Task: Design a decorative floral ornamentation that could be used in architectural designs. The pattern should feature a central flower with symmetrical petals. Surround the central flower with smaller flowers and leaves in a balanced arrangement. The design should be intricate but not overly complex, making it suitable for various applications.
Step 1391:
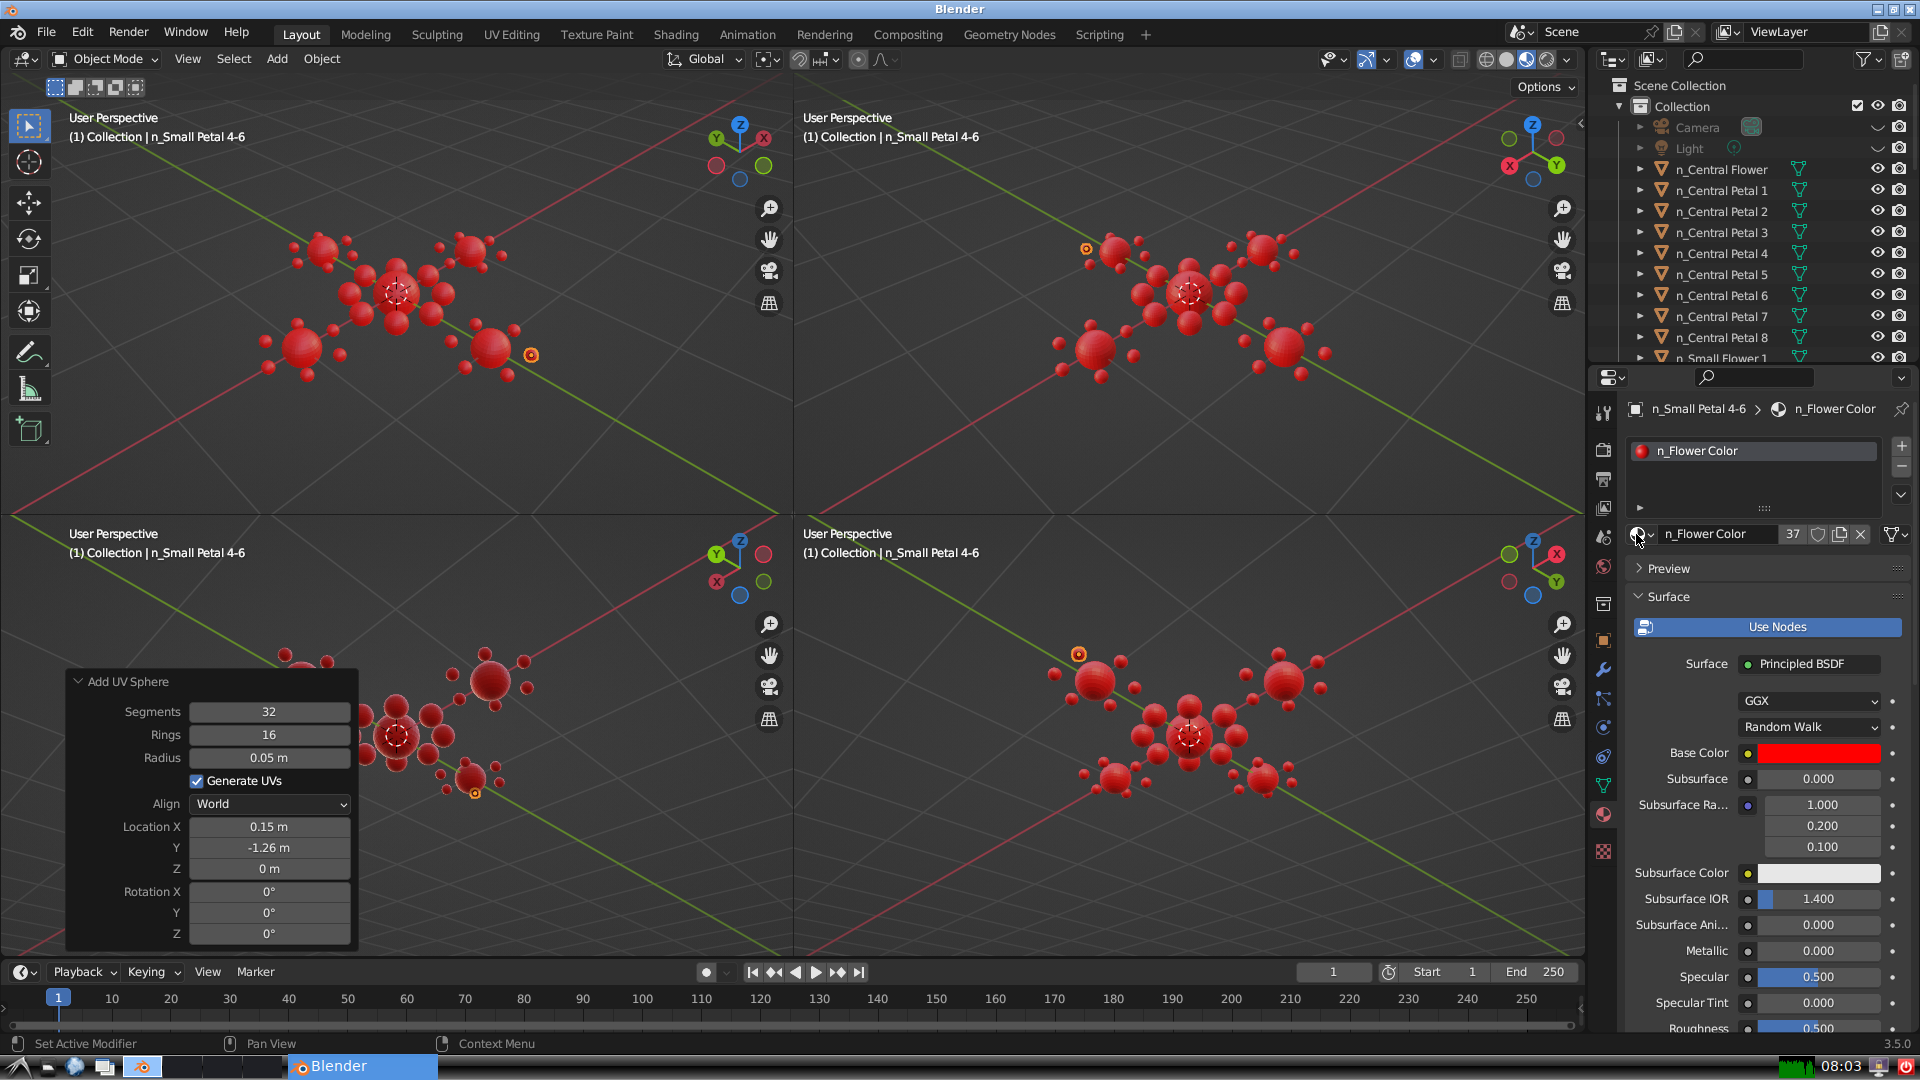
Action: {"mouse_move": [278, 58]}